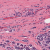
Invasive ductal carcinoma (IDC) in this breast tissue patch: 1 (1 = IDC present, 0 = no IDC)